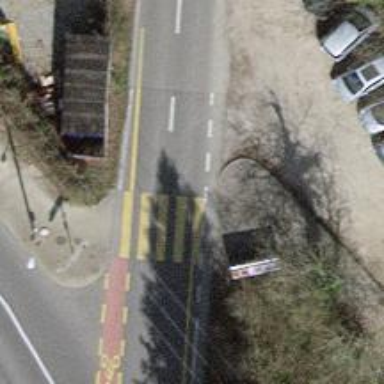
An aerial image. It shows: Zebra crossing on the road.